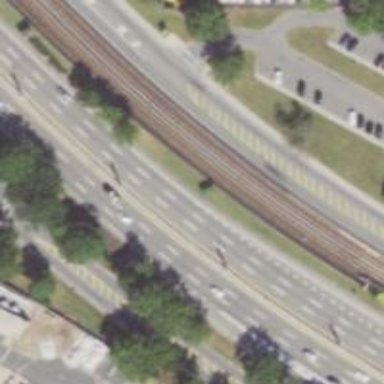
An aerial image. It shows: Motorway junction.